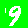
Digit: 9